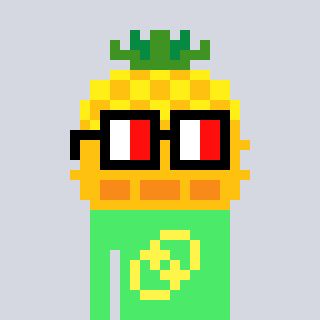
a pixel art character with square glasses with black frames and red eyes, a pineapple-shaped head and a teal-colored body on a cool background